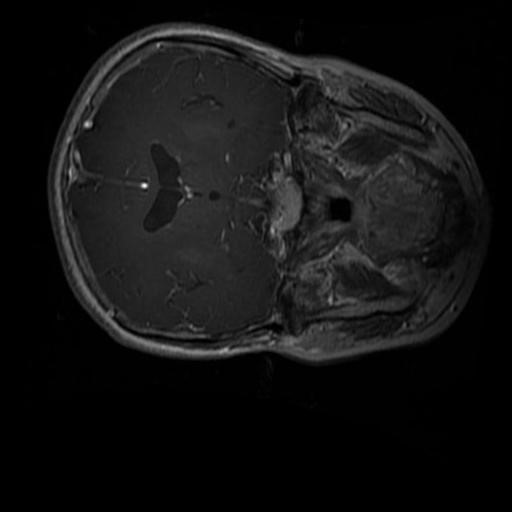
Label: brain_glioma